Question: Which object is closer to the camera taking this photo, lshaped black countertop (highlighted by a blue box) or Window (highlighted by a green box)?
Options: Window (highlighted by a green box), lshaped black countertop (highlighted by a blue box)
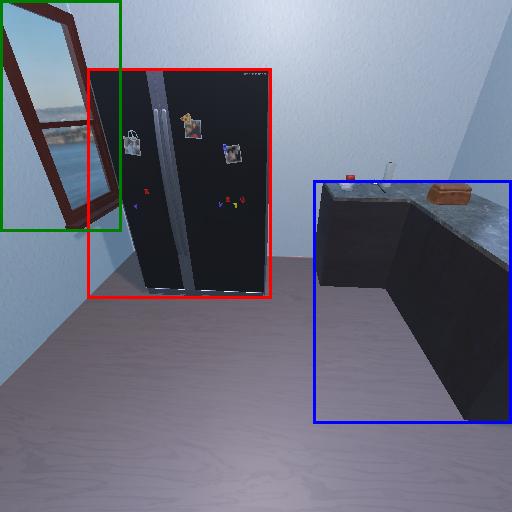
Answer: Window (highlighted by a green box)